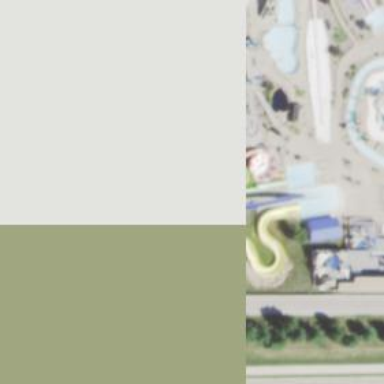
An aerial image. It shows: Water slide attraction.